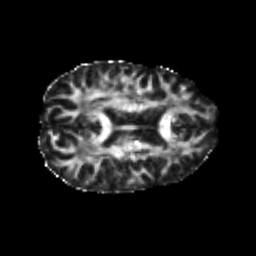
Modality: FA
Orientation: axial
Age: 20
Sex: female
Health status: healthy
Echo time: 0.074 s